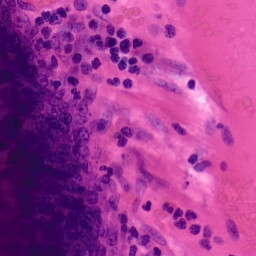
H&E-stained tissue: Colon